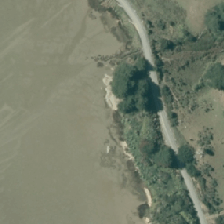
Land cover: high_producing_grassland